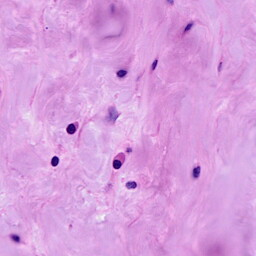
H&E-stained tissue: Breast